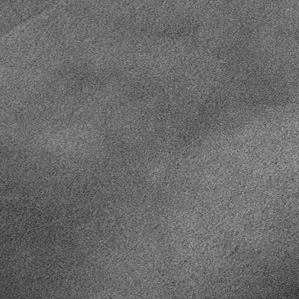
Label: frost